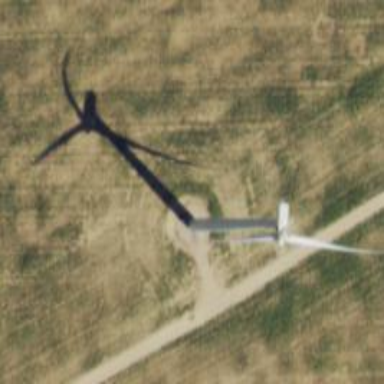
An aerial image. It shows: Wind generator using horizontal axis wind turbines.